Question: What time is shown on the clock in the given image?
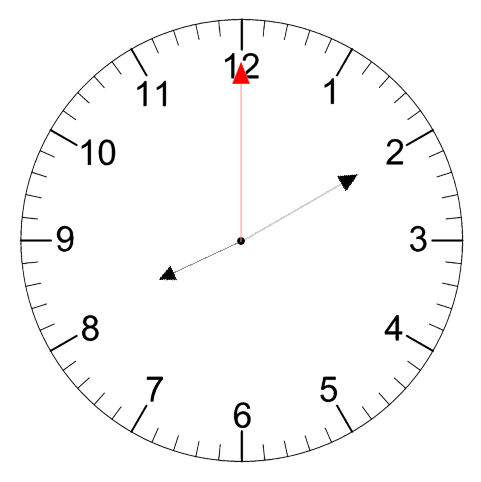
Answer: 08:10:00